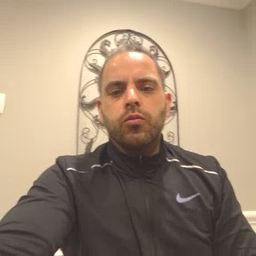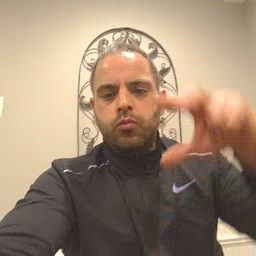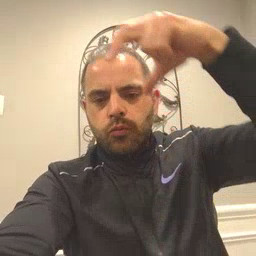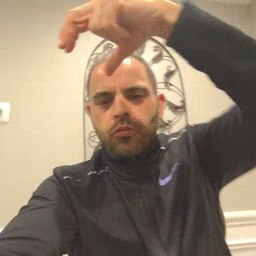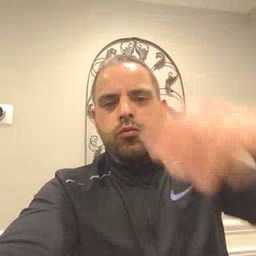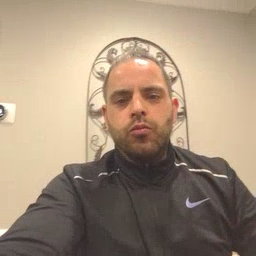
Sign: helicopter